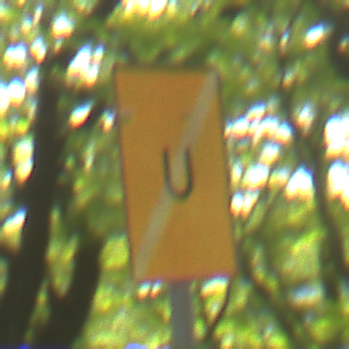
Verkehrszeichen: EndeUmleitung
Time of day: MorningAfternoon
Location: Outdoor (RoadRail)
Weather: Clear
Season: NotSpecified
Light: Natural